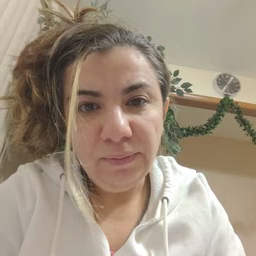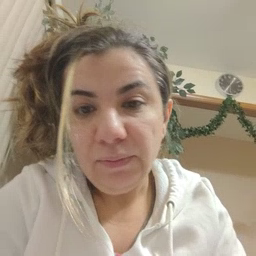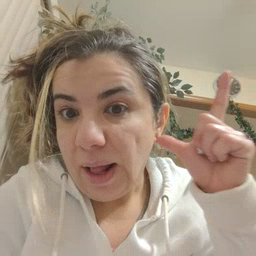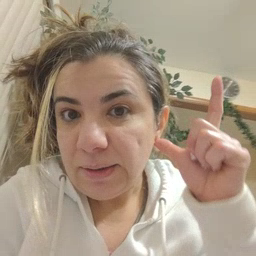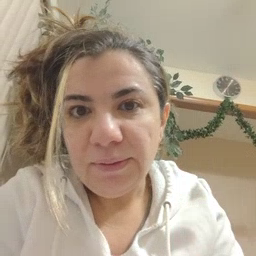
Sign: listen